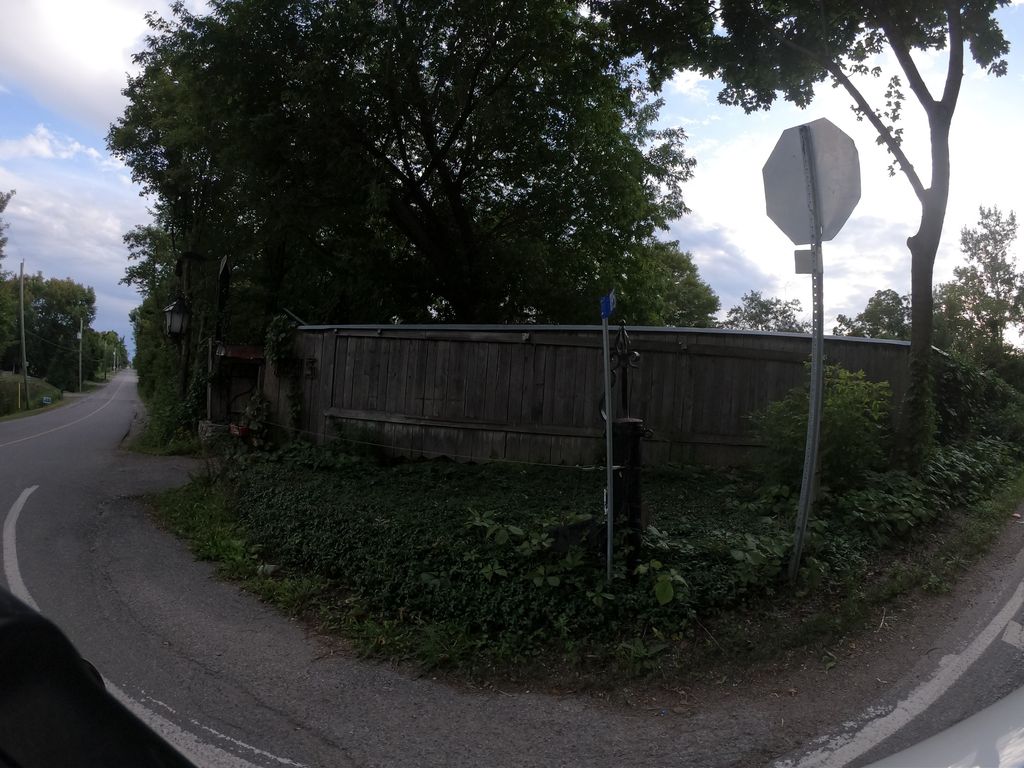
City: ottawa-gatineau